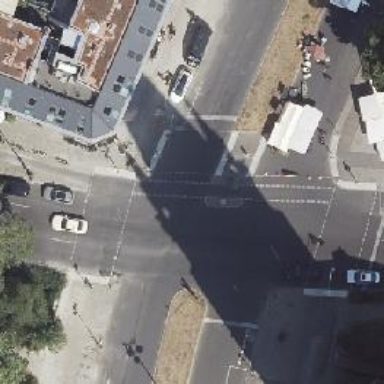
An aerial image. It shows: Footway that serves as traffic island.